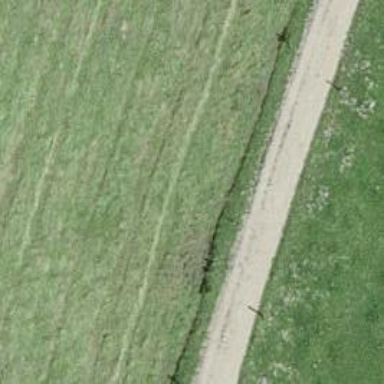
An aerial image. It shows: Track with grade2 tracktype.